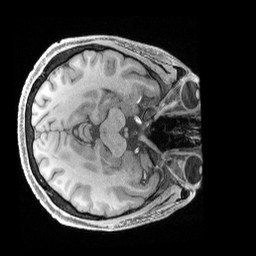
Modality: T1w
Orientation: axial
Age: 29
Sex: male
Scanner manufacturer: siemens
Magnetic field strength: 3 T
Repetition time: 2.4 s
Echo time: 0.00241 s